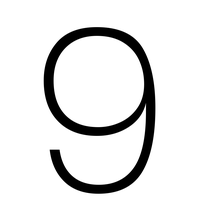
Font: Poppins-ExtraLight